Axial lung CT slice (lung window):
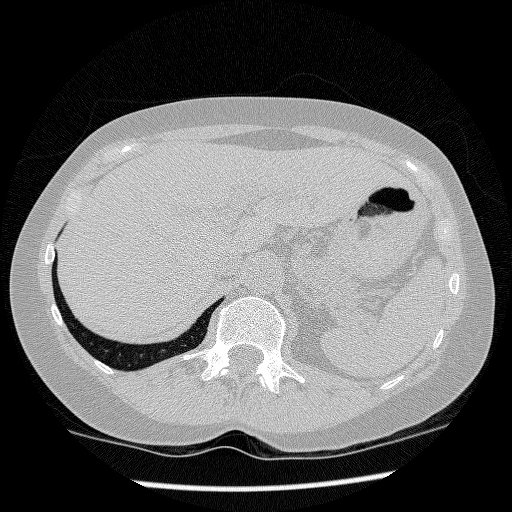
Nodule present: no